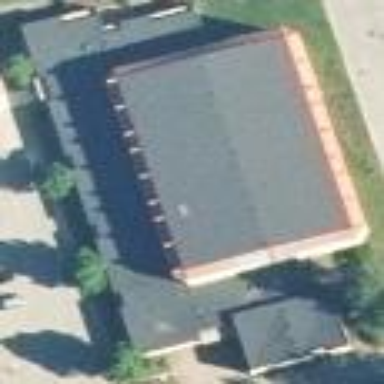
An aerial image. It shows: Sports center building.